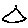
Label: triangle